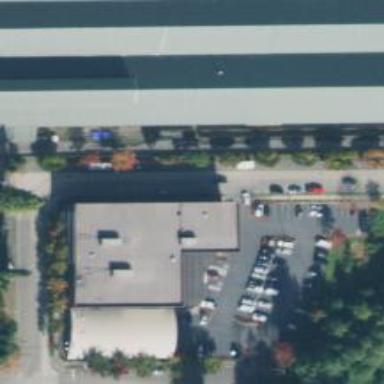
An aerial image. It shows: Commercial building located next to sports center.